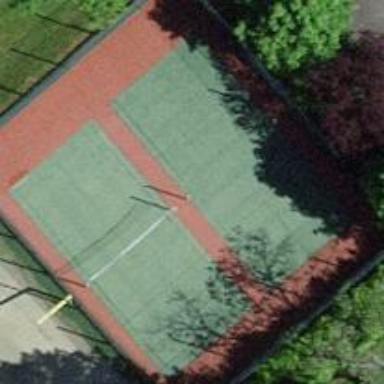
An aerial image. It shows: Tennis court on pitch designated for leisure land.